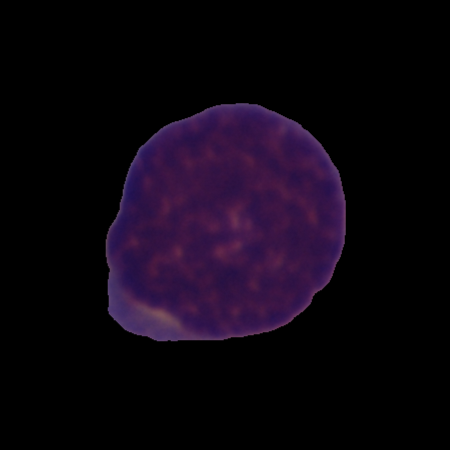
Label: cancer